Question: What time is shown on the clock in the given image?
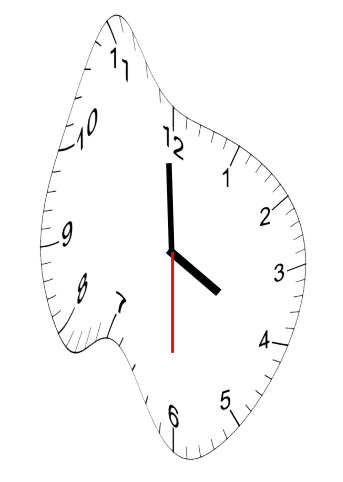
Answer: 03:59:30